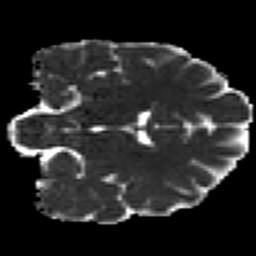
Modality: MD
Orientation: coronal
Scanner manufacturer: siemens
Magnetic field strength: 3 T
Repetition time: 7.8 s
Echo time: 0.09 s